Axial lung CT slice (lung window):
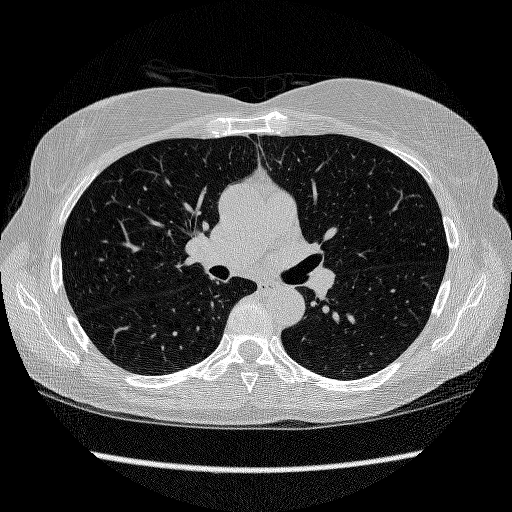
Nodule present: no